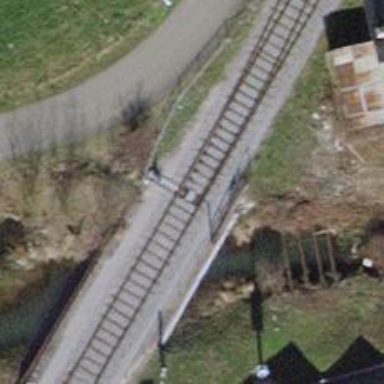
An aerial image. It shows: Railway switch.